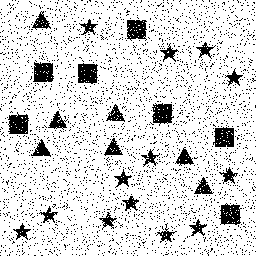
Squares: 7
Triangles: 7
Stars: 13
Total shapes: 27